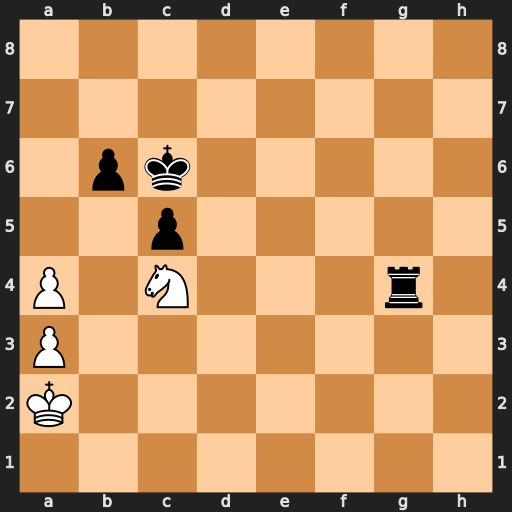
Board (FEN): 8/8/1pk5/2p5/P1N3r1/P7/K7/8
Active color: w
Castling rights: -
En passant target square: -
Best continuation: Ne5+ Kb7 Nxg4